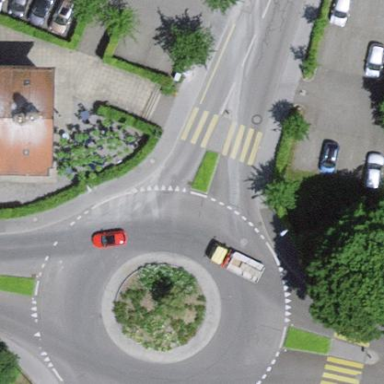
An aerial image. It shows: Roundabout at primary highway.